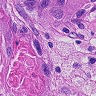
Metastatic tissue present: yes